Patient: sex M, age 64
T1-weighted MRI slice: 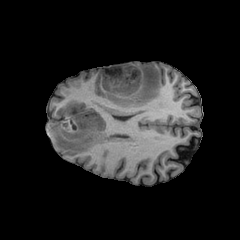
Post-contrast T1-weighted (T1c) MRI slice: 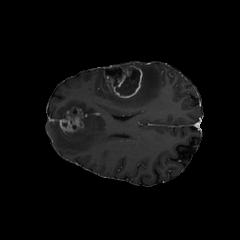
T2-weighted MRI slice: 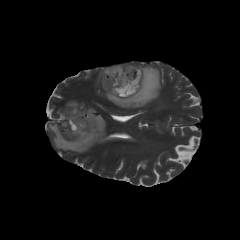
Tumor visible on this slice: yes
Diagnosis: Glioblastoma, IDH-wildtype
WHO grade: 4